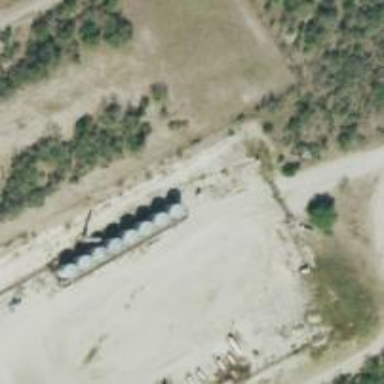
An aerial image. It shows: Storage tank with man-made structure.